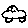
Label: car